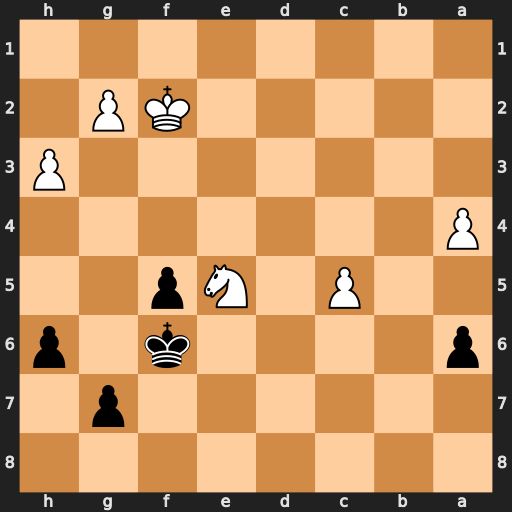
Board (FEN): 8/6p1/p4k1p/2P1Np2/P7/7P/5KP1/8
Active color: b
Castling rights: -
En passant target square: -
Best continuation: Kxe5 Ke3 g5 c6 Kd6 h4 Kxc6